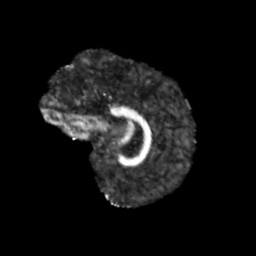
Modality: FA
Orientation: sagittal
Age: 10
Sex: male
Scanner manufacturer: siemens
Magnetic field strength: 3 T
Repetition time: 3.8 s
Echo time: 0.07 s